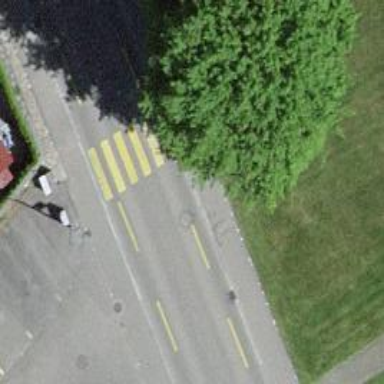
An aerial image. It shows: Zebra crossing on the road.